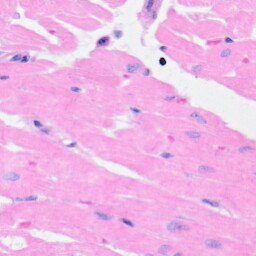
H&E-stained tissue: Heart